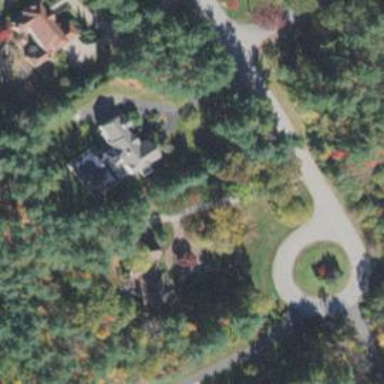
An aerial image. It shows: Driveway.